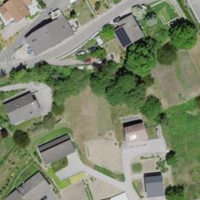
EUNIS habitat code: 55
Species observed at this site:
Helleborus niger